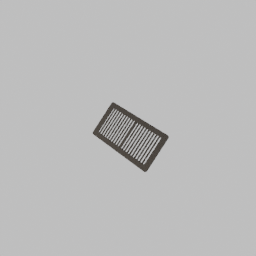
Label: appliances